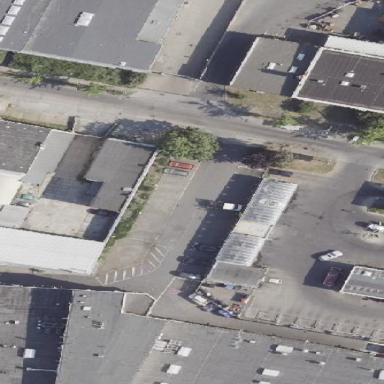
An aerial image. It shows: Parking area with surface.